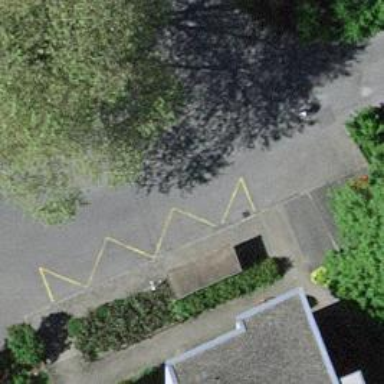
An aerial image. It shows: Bus stop with designated public transport stop position.